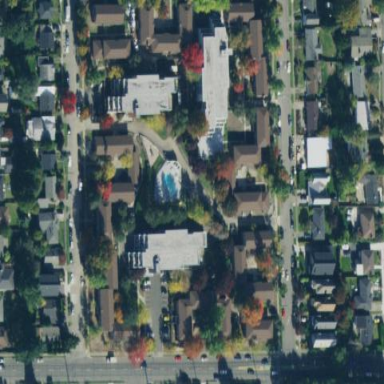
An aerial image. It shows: Residential area with apartments.